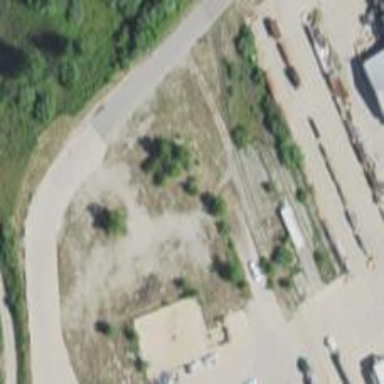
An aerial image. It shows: Rail spur service.